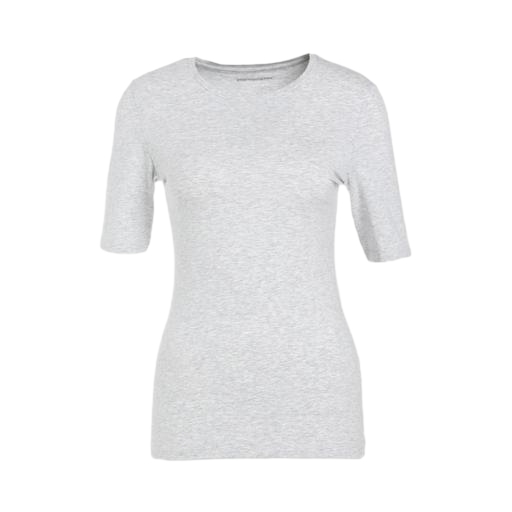
grey fitted t shirt, shortsleeved t-shirt, slim fit t-shirt, white background